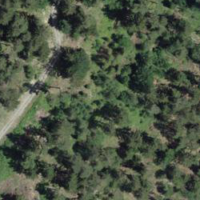
EUNIS habitat code: 43
Species observed at this site:
Salvia glutinosa